Aerial crown-view tile of a tropical tree (Barro Colorado Island, Panama), acquired 20241014:
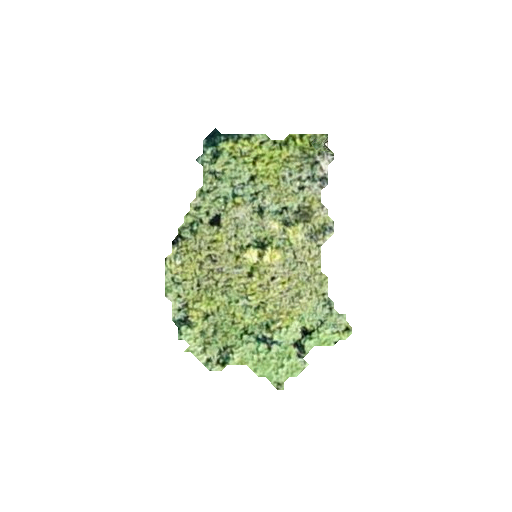
Species: Trichilia tuberculata
GBIF accepted scientific name: Trichilia tuberculata
Crown area: 52.025 m²